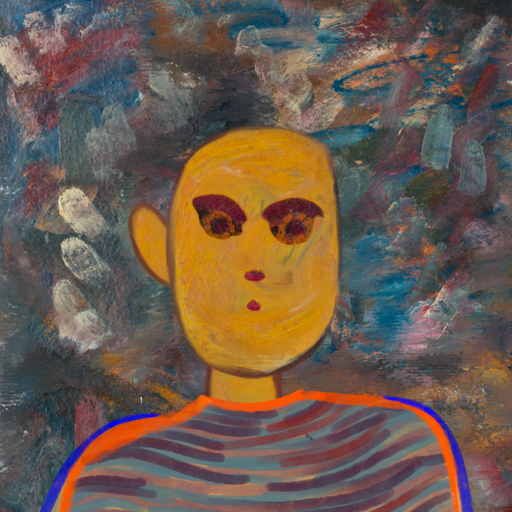
Background: Boggyland, Head And Neck Front: After_Raid, Face Front: Doll, Bust: Experience, Hair Front: Blank, Head Accessory: Blank, Second Necklace: Blank, Necklace: Blank, Baby: Blank